Question: When developing with C# you can right click a class and click go to definition. If the class is 3rd party code (microsoft, or other dll reference) the classes metadata comes up. (alternatively you can hit F12).
In VB.NET the useless Object Browser Windows comes up. Is there anyway to make this behave like C#? I just want the Metadata to come up. The object browser does not allow you to do a free text search the same way as you can with a plain text file (metadata).
---
For example the C# Metadata looks like this (using IEnumerable):
'''
#region Assembly mscorlib.dll, v4.0.0.0
// C:\Program Files (x86)\Reference Assemblies\Microsoft\Framework\.NETFramework4.0\mscorlib.dll
#endregion
using System.Collections;
namespace System.Collections.Generic
{
// Summary:
// Exposes the enumerator, which supports a simple iteration over a collection
// of a specified type.
//
// Type parameters:
// T:
// The type of objects to enumerate.This type parameter is covariant. That is,
// you can use either the type you specified or any type that is more derived.
// For more information about covariance and contravariance, see Covariance
// and Contravariance in Generics.
public interface IEnumerable<out T> : IEnumerable
{
// Summary:
// Returns an enumerator that iterates through the collection.
//
// Returns:
// A System.Collections.Generic.IEnumerator<T> that can be used to iterate through
// the collection.
IEnumerator<T> GetEnumerator();
}
}
'''
While in VB.Net the F12 key will bring up the Object Browser:

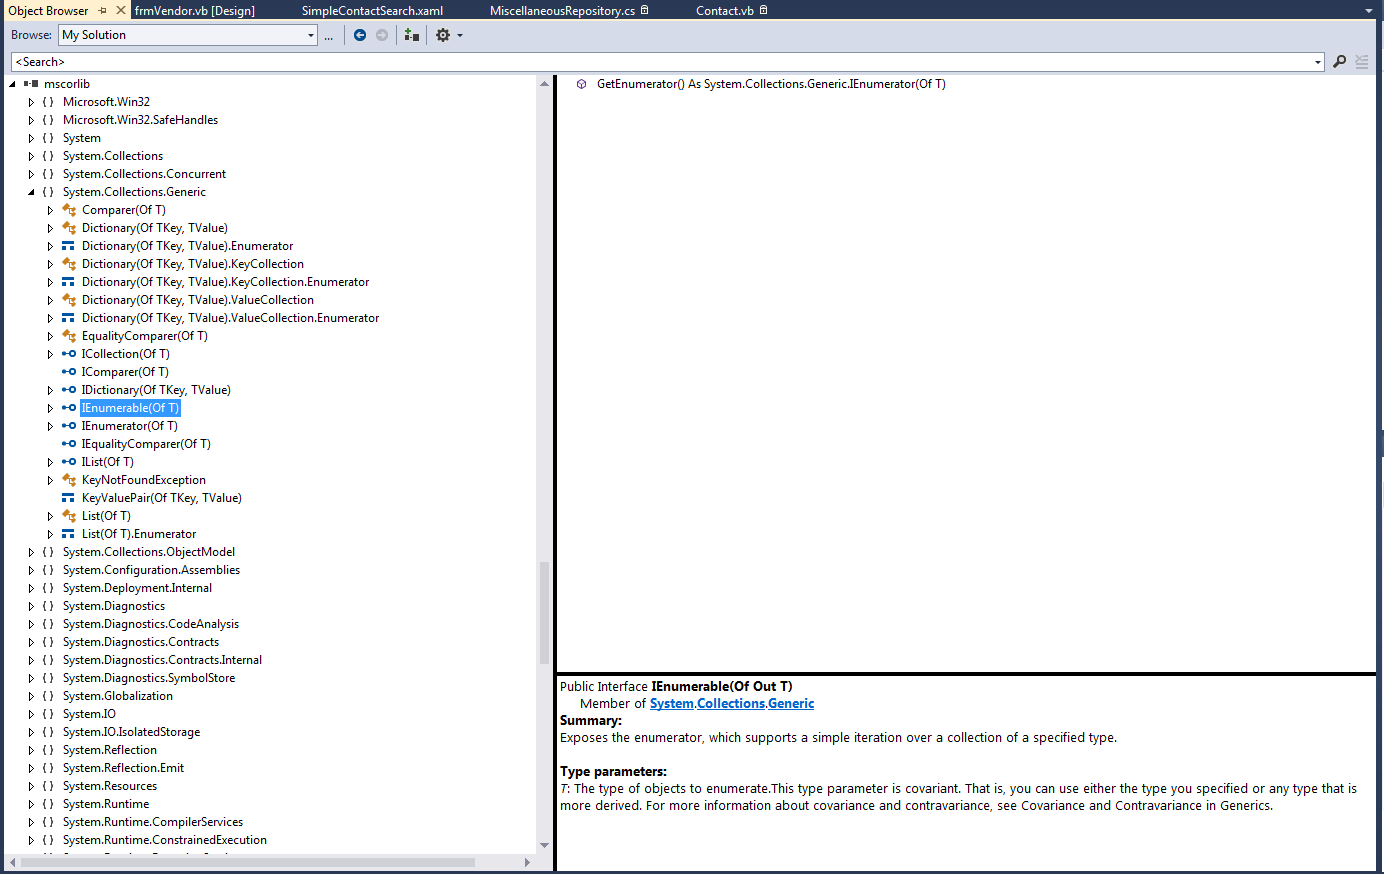
Answer: If the 3rd party code is written in C# and your code is written in vb.net, VS is not able to show you the definition. This is a bug reported multiple times - It seems that the "Metadata"-function or "Go to definition"-function only works in pure-C# or pure-VB.NET projects
<URL>